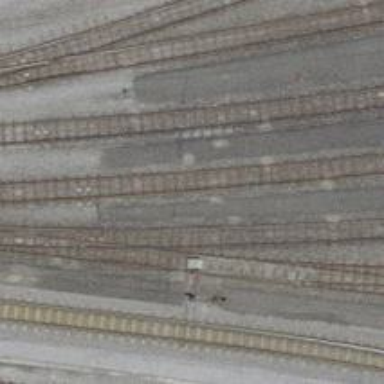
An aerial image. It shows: Narrow-gauge railway yard with electrified tracks using contact line.